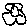
Label: flower